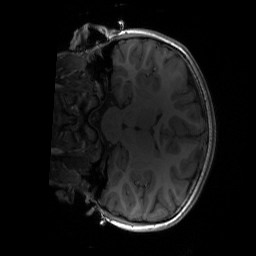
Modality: T1w
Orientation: coronal
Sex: female
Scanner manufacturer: siemens
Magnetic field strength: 3 T
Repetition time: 1.9 s
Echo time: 0.00243 s